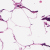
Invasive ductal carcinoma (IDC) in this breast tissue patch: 0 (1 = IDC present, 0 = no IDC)